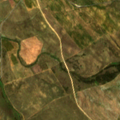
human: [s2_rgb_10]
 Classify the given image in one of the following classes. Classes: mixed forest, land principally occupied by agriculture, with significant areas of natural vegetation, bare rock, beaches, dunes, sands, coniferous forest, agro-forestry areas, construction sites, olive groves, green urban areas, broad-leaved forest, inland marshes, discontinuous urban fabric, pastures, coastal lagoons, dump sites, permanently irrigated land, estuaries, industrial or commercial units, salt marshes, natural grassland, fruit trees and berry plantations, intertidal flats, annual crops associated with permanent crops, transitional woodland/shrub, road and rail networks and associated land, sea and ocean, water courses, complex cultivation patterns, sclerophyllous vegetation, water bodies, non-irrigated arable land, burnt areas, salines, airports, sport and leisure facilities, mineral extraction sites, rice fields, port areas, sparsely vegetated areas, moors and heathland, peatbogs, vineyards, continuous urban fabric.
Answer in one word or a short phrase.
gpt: non-irrigated arable land